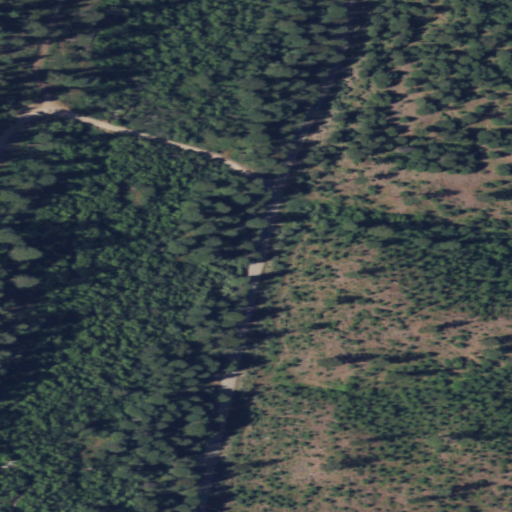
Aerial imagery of plain(s) in Washington named Frosty Meadow containing evergreen forest, woody wetlands, and shrub